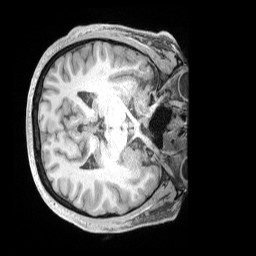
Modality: T1w
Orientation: axial
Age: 37
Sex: male
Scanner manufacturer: siemens
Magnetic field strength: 3 T
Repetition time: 2 s
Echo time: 0.00211 s